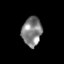
Tissue: skin
Cell type: Epithelial cells
Senescence score: 0.2778
Nuclear area (px): 565
Mean DAPI intensity: 129.873